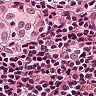
Metastatic tissue present: yes